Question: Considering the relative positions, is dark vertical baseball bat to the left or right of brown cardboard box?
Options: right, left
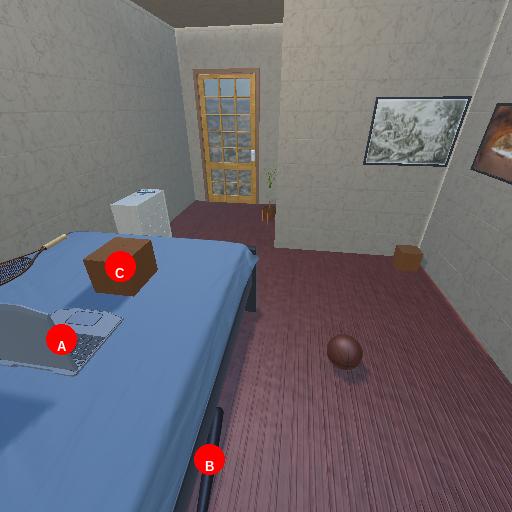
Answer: right